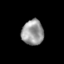
Tissue: skin
Cell type: Others
Senescence score: 0.687
Nuclear area (px): 537
Mean DAPI intensity: 154.328